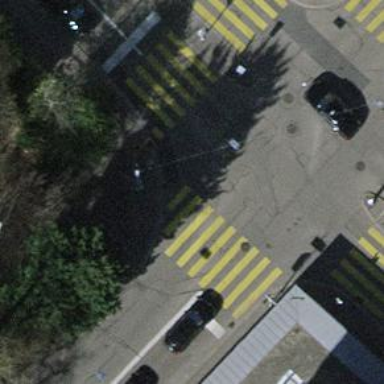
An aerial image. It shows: Kerb barrier.